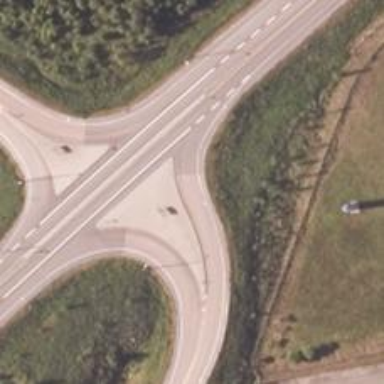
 classified as tertiary in terms of functionality."